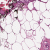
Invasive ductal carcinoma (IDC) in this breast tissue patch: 0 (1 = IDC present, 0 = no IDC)